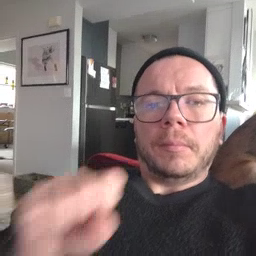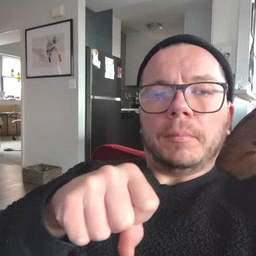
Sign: can